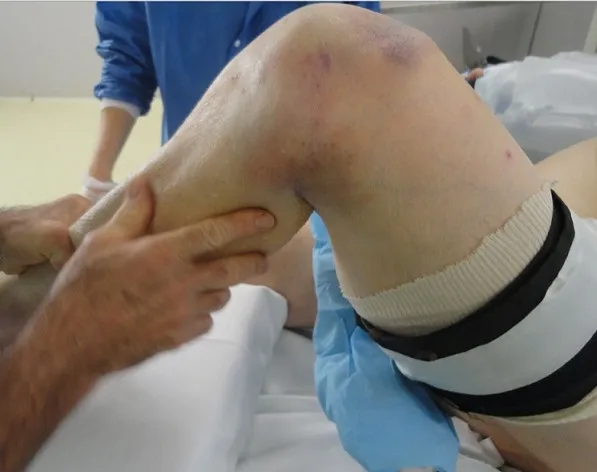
Skin ecchymosis in supra-patellar of the left knee.
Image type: medical_photograph (skin_photograph)